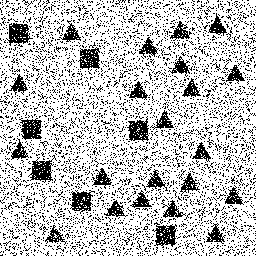
Squares: 7
Triangles: 21
Stars: 0
Total shapes: 28